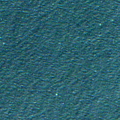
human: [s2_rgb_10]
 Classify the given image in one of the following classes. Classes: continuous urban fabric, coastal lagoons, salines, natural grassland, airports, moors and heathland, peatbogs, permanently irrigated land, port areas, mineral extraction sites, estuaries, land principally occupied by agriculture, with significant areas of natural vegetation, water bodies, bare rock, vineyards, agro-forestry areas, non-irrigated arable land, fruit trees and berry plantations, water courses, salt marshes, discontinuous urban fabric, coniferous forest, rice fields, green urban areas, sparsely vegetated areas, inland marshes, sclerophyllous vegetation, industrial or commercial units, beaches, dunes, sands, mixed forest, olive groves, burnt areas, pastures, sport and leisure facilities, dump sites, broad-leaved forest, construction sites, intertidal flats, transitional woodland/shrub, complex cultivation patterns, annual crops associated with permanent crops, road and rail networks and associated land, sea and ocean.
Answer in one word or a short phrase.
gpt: sea and ocean